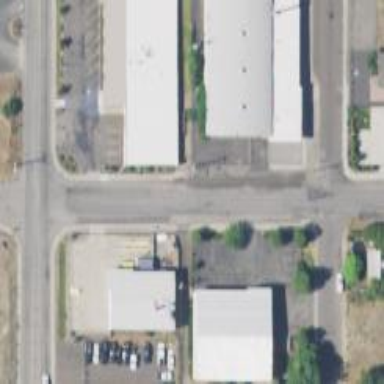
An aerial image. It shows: Alleyway designated as service road.